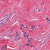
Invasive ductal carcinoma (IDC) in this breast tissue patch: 0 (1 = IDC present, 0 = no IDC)